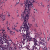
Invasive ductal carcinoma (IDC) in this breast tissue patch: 1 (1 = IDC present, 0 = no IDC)